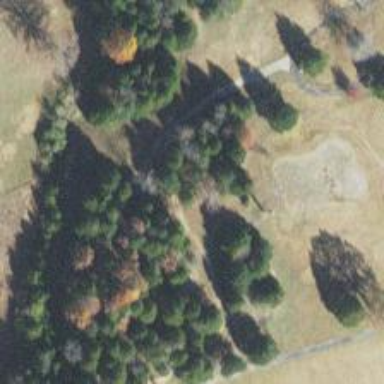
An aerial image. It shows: Path used for both walking and golf.